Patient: sex F, age 59
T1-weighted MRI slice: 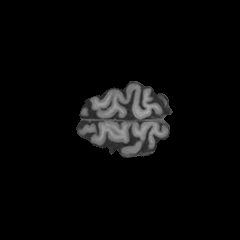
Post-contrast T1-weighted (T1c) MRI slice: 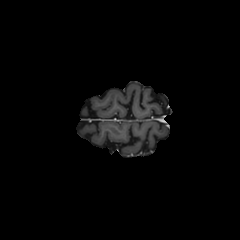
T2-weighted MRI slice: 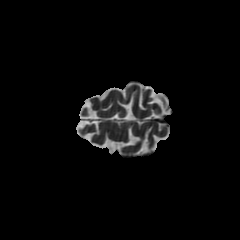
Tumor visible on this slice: no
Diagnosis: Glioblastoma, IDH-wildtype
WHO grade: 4